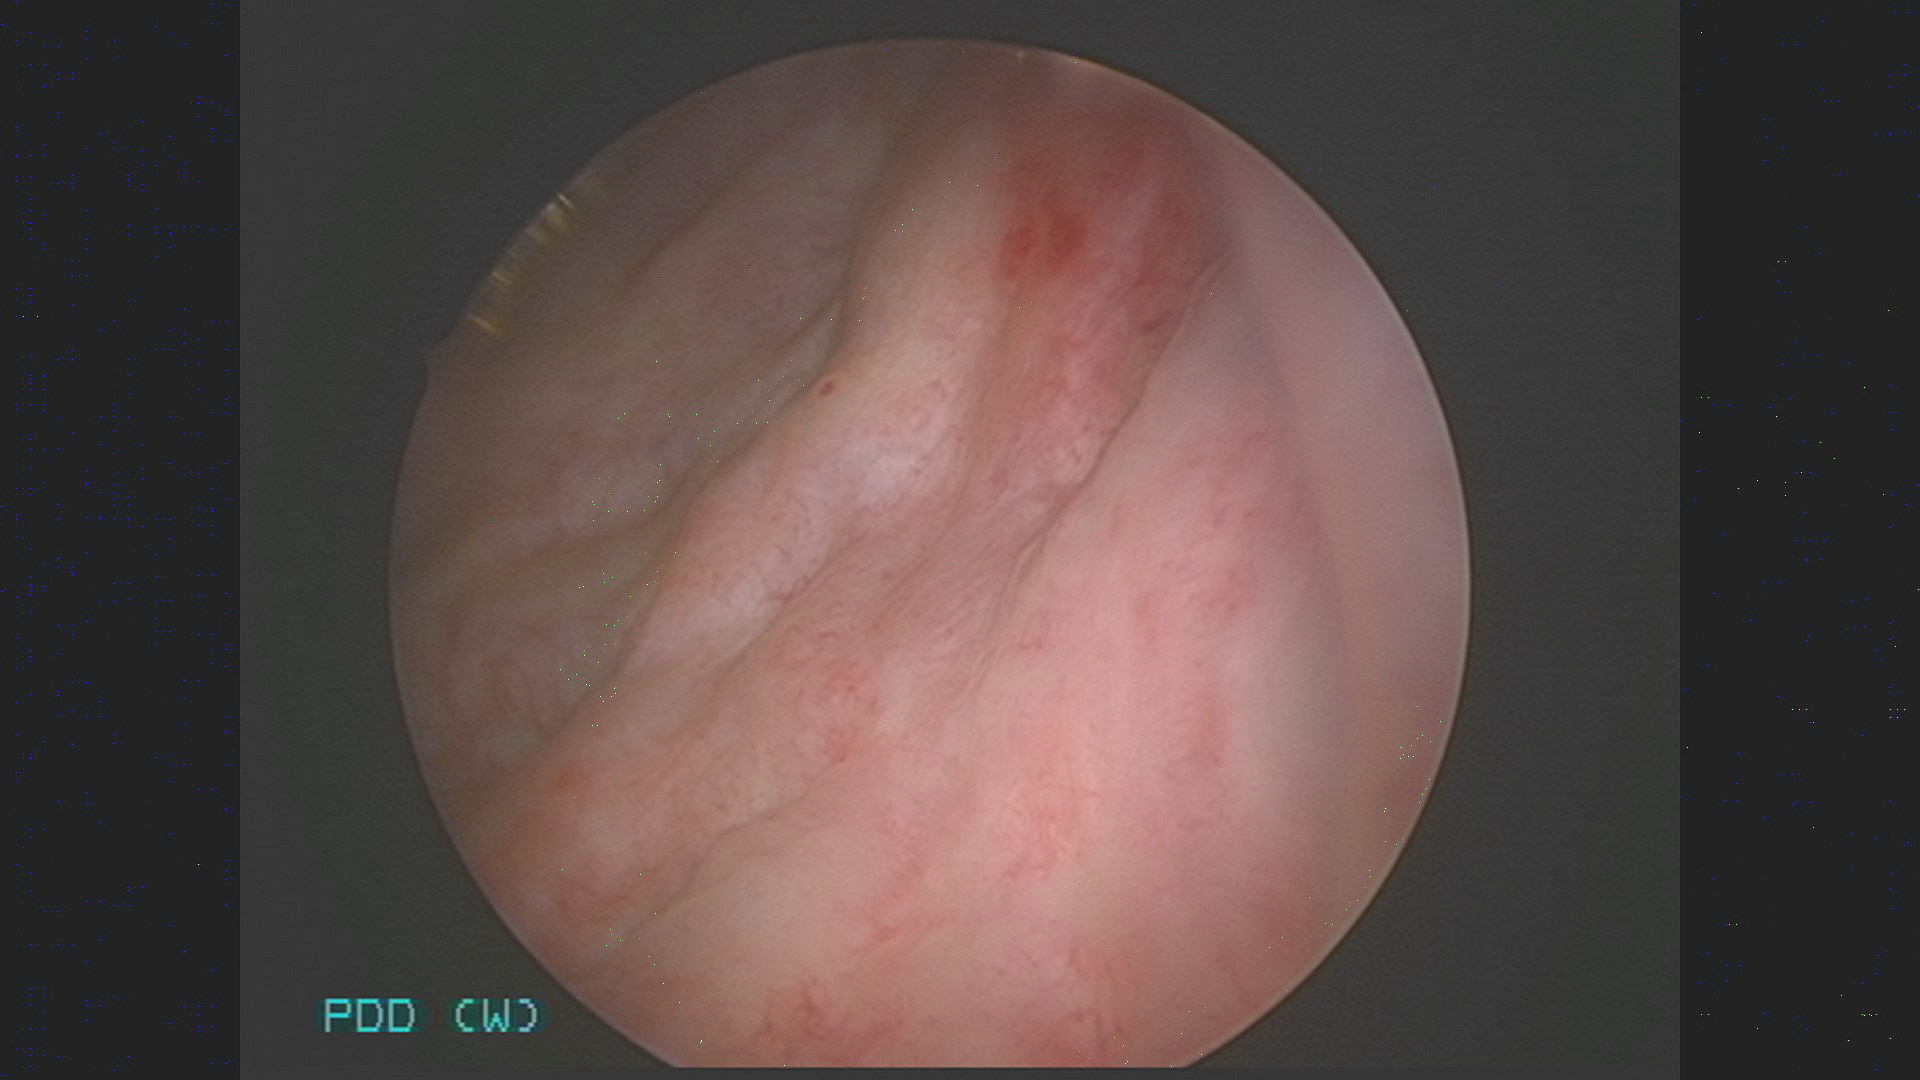
Modality: WLC
Class: Malignant
Subclass: HighGradePapillary
Lesion: L1
Stage: T1
Morphology: Non-papillary
Bladder cancer association: Yes